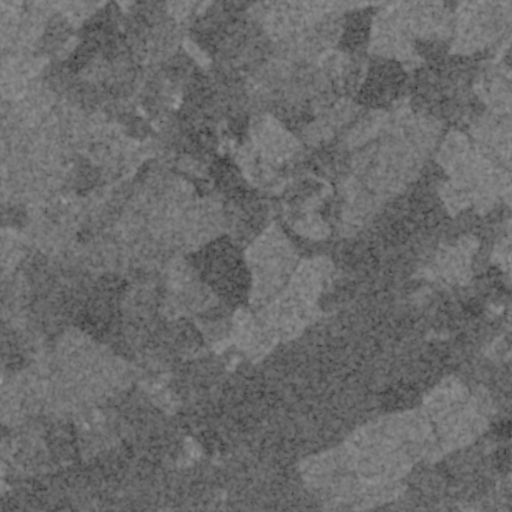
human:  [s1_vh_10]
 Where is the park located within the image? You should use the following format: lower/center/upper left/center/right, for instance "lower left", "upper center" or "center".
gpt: The park is located in the upper center of the image.
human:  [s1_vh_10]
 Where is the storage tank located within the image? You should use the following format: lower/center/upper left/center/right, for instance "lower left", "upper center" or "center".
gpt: The storage tank is located in the upper left of the image.
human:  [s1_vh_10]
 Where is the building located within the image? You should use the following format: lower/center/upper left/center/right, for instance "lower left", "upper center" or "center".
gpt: There is no building in the image.

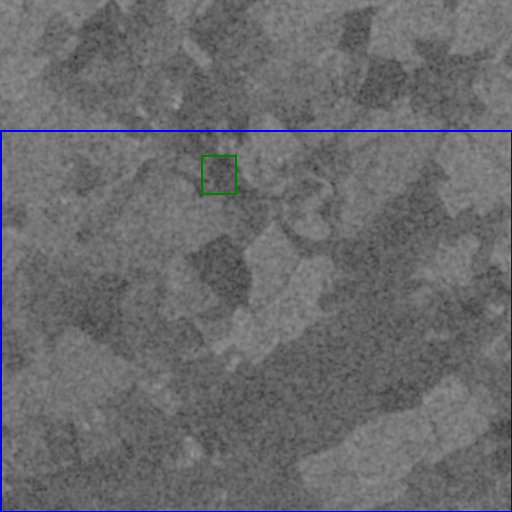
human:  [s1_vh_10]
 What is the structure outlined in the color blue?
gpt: The structure outlined in blue is a crop field.
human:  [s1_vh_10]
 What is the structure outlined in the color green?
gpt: The structure outlined in green is a park.
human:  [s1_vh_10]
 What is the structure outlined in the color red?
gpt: There is no red outline.